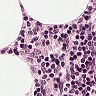
Metastatic tissue present: no